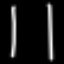
Label: line